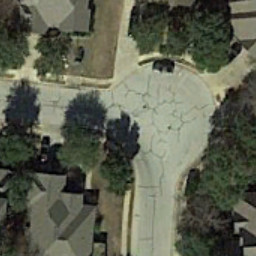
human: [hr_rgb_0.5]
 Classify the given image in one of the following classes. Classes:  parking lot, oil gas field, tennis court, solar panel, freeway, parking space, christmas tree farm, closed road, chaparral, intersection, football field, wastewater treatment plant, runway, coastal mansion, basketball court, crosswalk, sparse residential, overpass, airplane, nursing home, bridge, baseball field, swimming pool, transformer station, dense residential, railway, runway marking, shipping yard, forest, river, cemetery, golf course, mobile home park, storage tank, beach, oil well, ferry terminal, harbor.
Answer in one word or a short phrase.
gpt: closed road